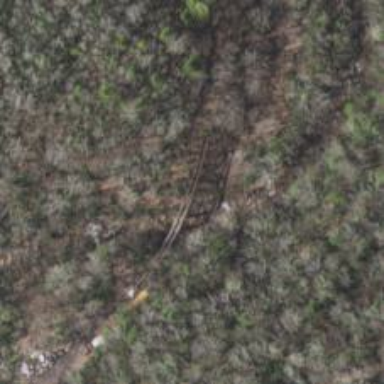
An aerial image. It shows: Abandoned railway path with excellent trail visibility. The path crosses over trestle bridge.